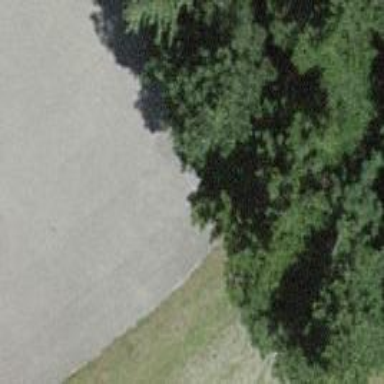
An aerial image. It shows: Asphalt parking aisle designated as service road.